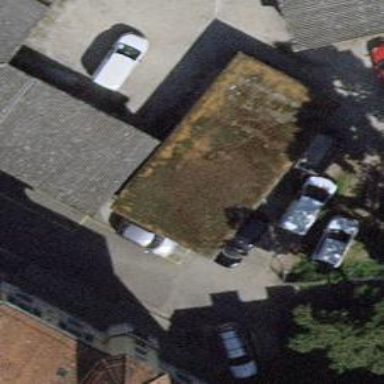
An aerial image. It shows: View of roof of building.